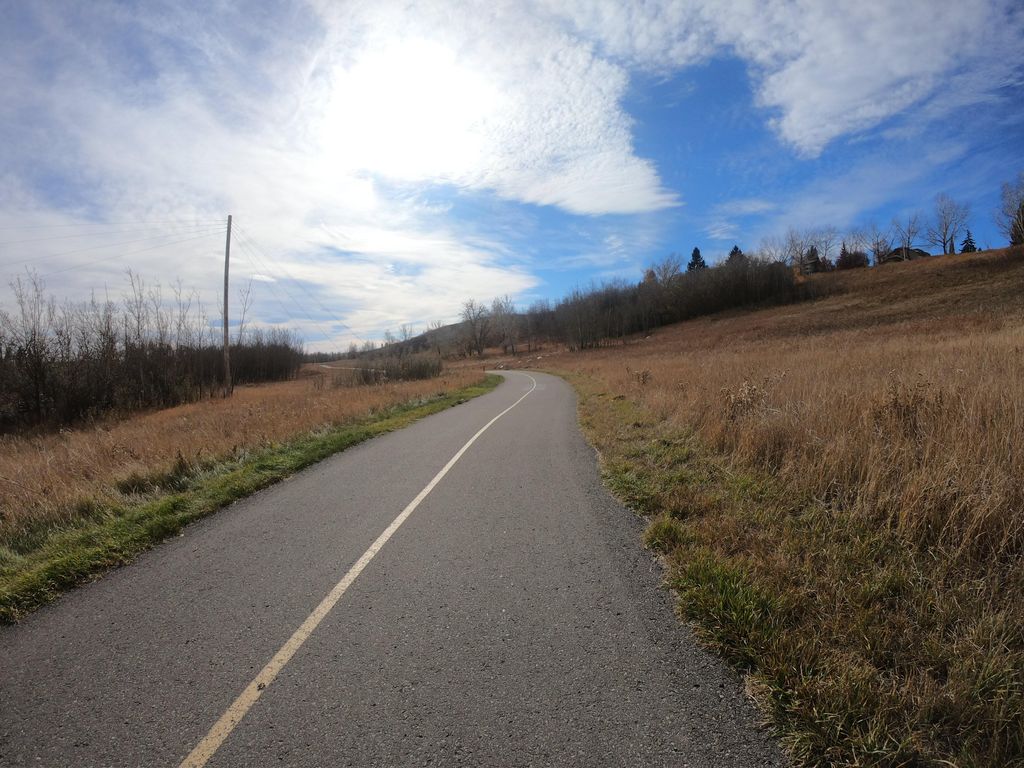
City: calgary